Field crop: maize
Growth stage: 1
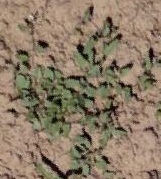
Species: convolvulus